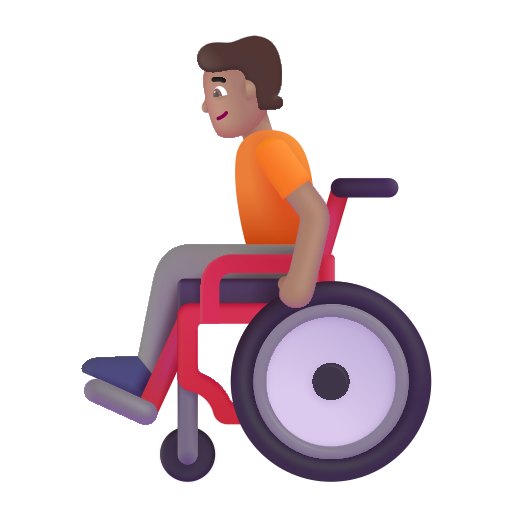
person in manual wheelchair color